Question: NLTK is driving me nuts again.
How do I properly navigate through an NLTK tree (or ParentedTree)?
I would like to identify a certain leaf with the parent node "VBZ", then I would like to move from there further up the tree and to the left to identify the NP node.
How do I do this? The NLTK tree class does not seem to be thought through... Or I am too stupid...
Thanks for your help!

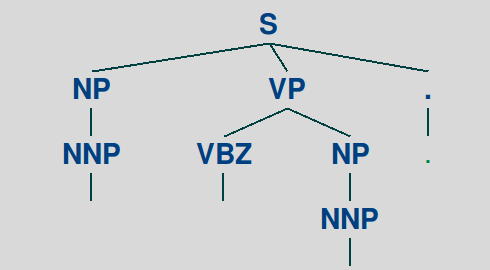
Answer: Based on what you want to do, this should work. It will give you the closest left NP node first, then the second closest, etc. So, if you had a tree of '(S (NP1) (VP (NP2) (VBZ)))', your 'np_trees' list would have '[ParentedTree(NP2), ParentedTree(NP1)]'.
'''
from nltk.tree import *
np_trees = []
def traverse(t):
try:
t.label()
except AttributeError:
return
if t.label() == "VBZ":
current = t
while current.parent() is not None:
while current.left_sibling() is not None:
if current.left_sibling().label() == "NP":
np_trees.append(current.left_sibling())
current = current.left_sibling()
current = current.parent()
for child in t:
traverse(child)
tree = ParentedTree.fromstring("(S (NP (NNP)) (VP (VBZ) (NP (NNP))))")
traverse(tree)
print np_trees # [ParentedTree('NP', [ParentedTree('NNP', [])])]
'''